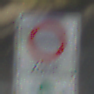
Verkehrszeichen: BeginnUmweltzone
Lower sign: FreistellungVomVerkehrsverbot3
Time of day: MorningAfternoon
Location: Outdoor (Nature)
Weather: PartlyCloudy
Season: NotSpecified
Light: Natural